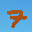
Label: 7